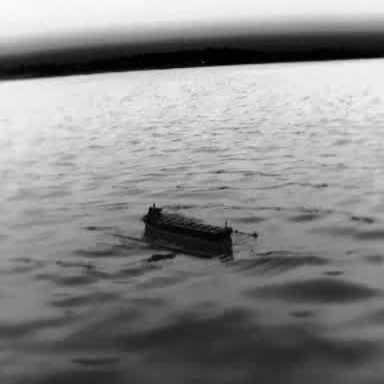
There is a liner in the infrared image.